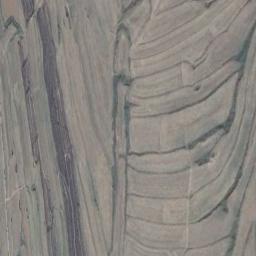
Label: terrace